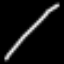
Label: line